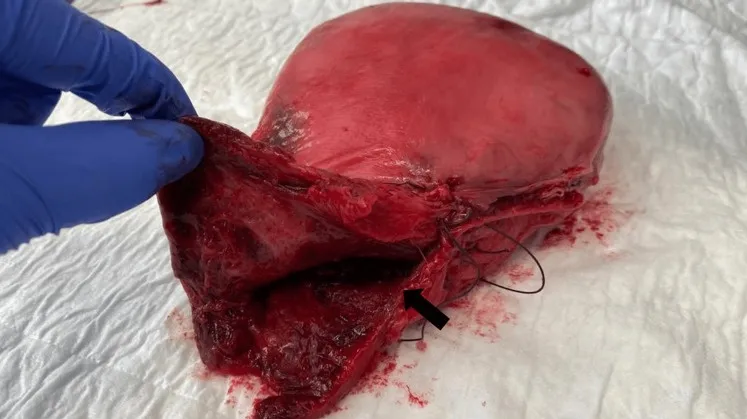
Photo of the removed uterus. . The rupture, indicated with an arrow, extends from the middle of the uterine body until the cervix and upper third of the vagina.
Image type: medical_photograph (other_medical_photograph)